Interaction volume radius: 5 \u00c5
Interaction volume height: 30 \u00c5
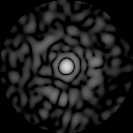
Disorder parameter: 0.8214